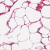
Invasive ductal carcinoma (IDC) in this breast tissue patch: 0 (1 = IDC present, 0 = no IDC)